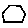
Label: hexagon